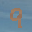
Label: 9